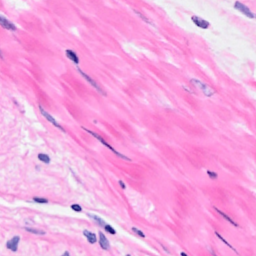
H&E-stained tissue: Breast